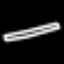
Label: pencil